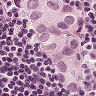
Metastatic tissue present: yes